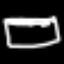
Label: squiggle